Interaction volume radius: 5 \u00c5
Interaction volume height: 15 \u00c5
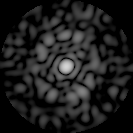
Disorder parameter: 0.8047